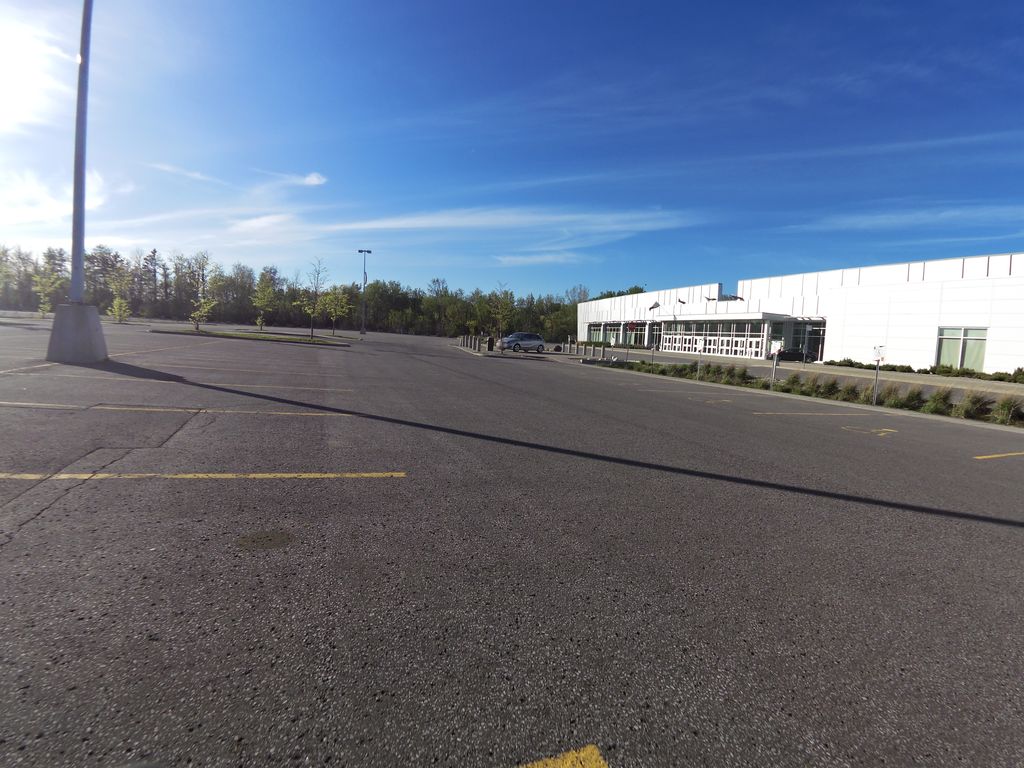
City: ottawa-gatineau